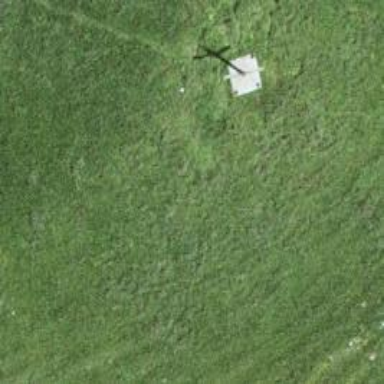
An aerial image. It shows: Wayside cross with historic significance.